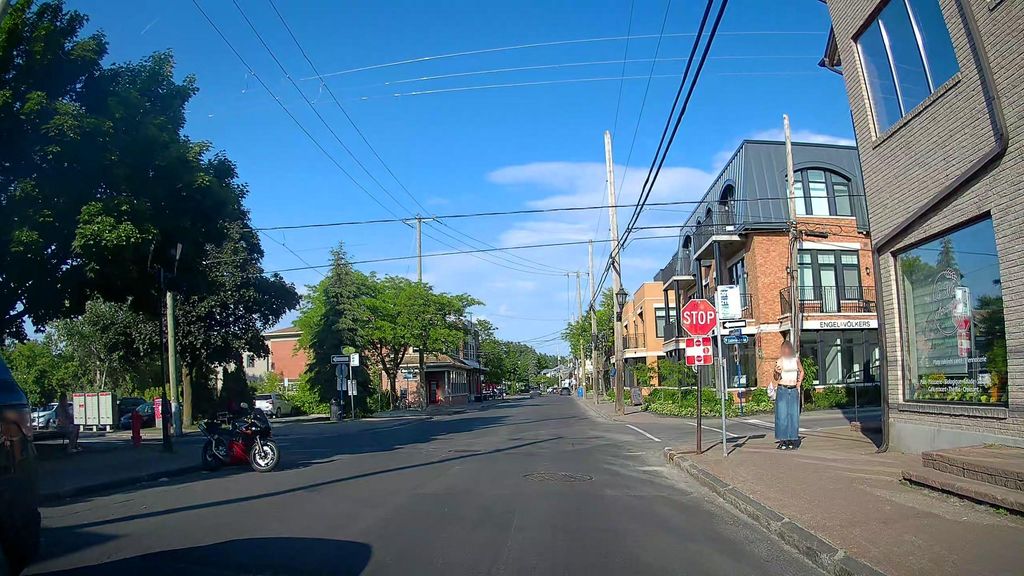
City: montreal